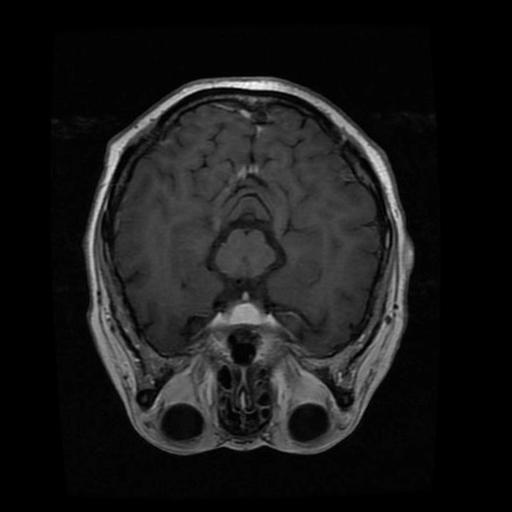
Label: meningioma